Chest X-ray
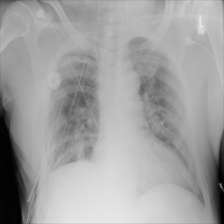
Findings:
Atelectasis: negative
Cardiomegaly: negative
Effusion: negative
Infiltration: negative
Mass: positive
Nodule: positive
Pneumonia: negative
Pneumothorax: positive
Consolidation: negative
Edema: negative
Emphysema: negative
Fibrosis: negative
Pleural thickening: negative
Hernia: negative